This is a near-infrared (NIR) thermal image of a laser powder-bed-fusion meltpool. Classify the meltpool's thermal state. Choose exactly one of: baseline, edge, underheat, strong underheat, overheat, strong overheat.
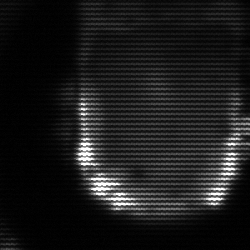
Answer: baseline